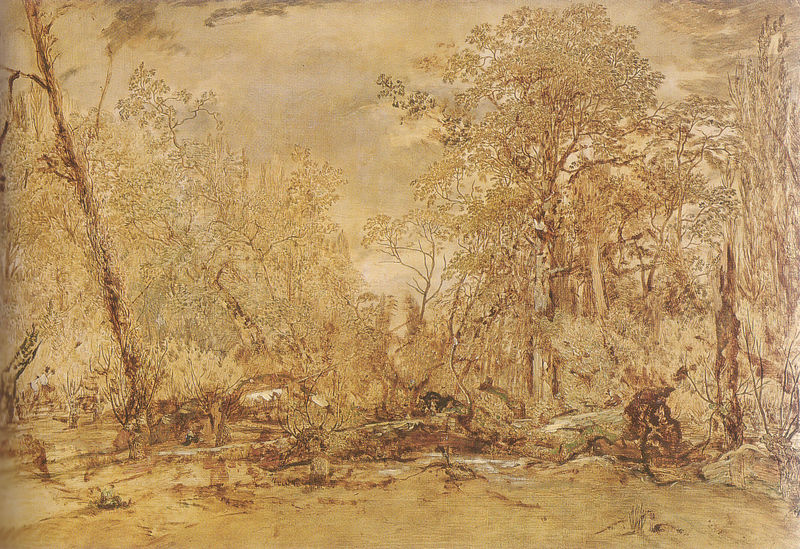
Titel: Abbatage d'arbres dans l'île de Croissy ou Le Massacre des Innocents
Künstler: Théodore Rousseau
Standort: Den Haag
Institution: Museum Mesdag
Schlagwörter: baum, blätter, gemälde, himmel, laub, schatten, wasser, wolken, aquarell, baumstämme, bäume, fluss, gelb, landschaft, menschen, ocker, äste, braun, grau, hell, holz, kreide, licht, pastell, schwarz, skizze, weiss, zeichnung, gras, rot, tier, weg, wiese, wolke, beige, malerei, mensch, tot, ast, bach, baumstamm, erde, horizont, natur, stamm, strauch, zweige, busch, büsche, gebüsch, gewässer, sträucher, boden, blatt, wald, bewölkt, papier, ansicht, studie, wüst, farbe, grafik, graphik, monochrom, linien, herbst, weis, idylle, sepia, querformat, sturm, unwetter, baumkronen, impression, regen, katze, tusche, wurzel, zweig, wälder, lichtung, stich, sumpf, tinte, unterholz, wurzeln, einfarbig, buschwerk, moor, holzfäller, waldboden, rinde, blattwerk, back, gehölz, urwald, wildnis, busche, gestrüpp, wipfel, kupferstich, rötel, baumstumpf, umgestürzt, stick, hecken, abgestorben, einklang, beieg, suimpf, sumüf